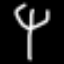
Label: fork